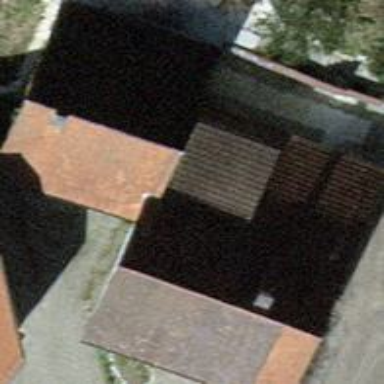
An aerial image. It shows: Detached building with gabled roof.